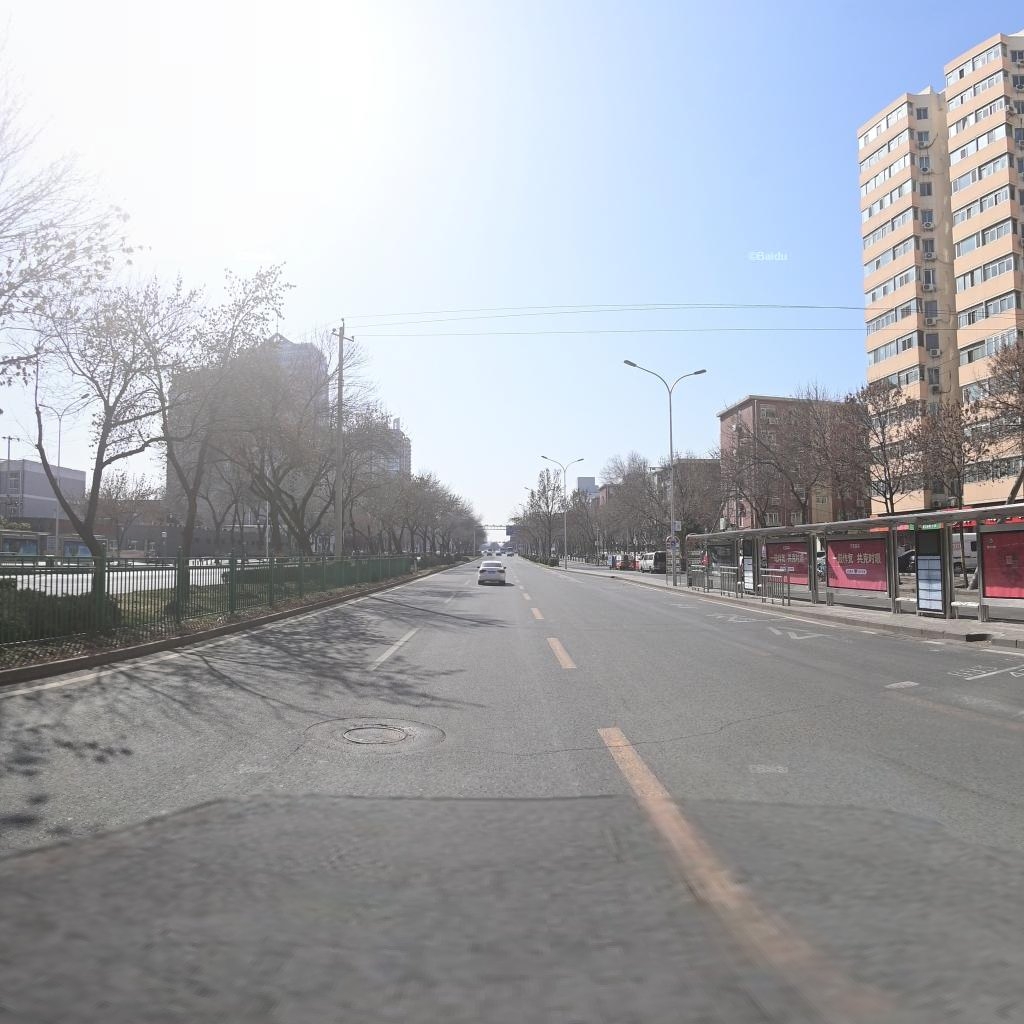
Region: Haidian
Road damage annotations: transverse crack, manhole cover, longitudinal crack